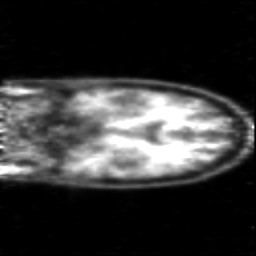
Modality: PET
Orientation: coronal
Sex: female
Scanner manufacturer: siemens